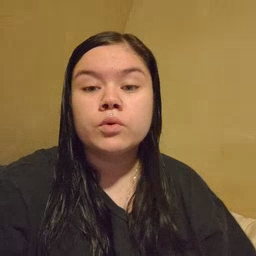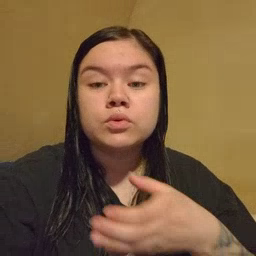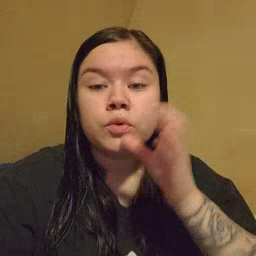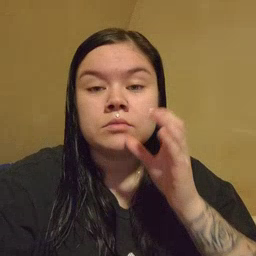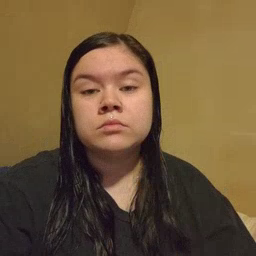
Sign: drink